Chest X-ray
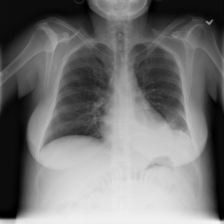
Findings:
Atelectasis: positive
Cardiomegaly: negative
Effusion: positive
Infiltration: negative
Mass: negative
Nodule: negative
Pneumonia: negative
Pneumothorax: negative
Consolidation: negative
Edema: negative
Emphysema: negative
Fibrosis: negative
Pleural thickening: negative
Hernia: negative